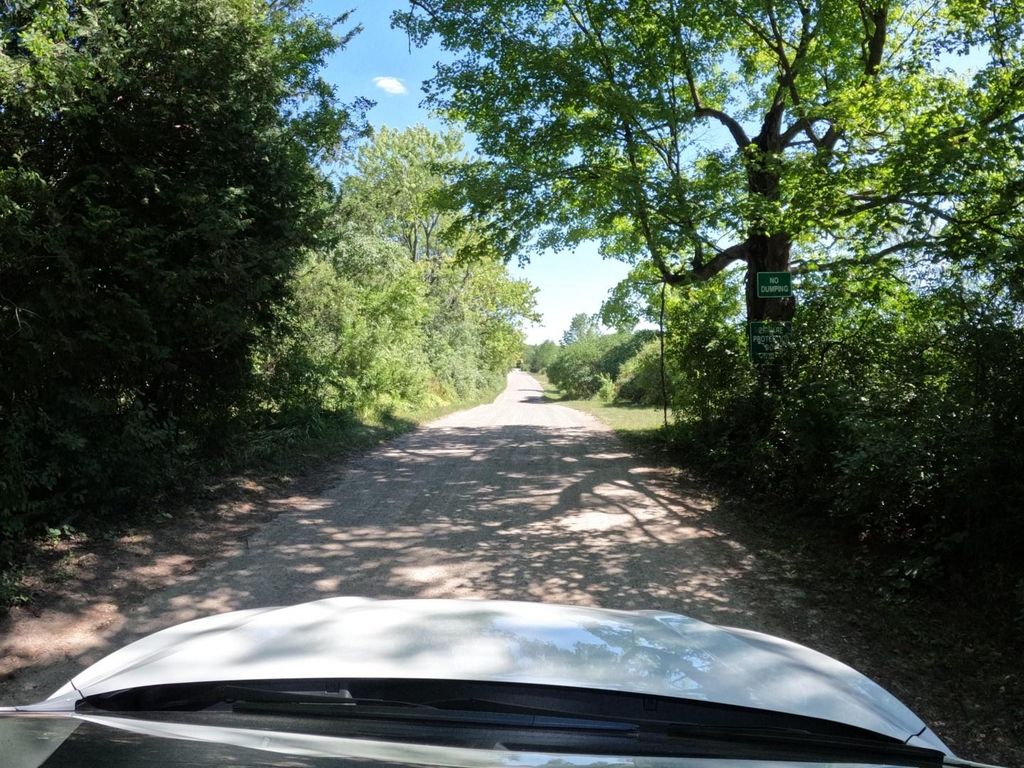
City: kitchener-waterloo